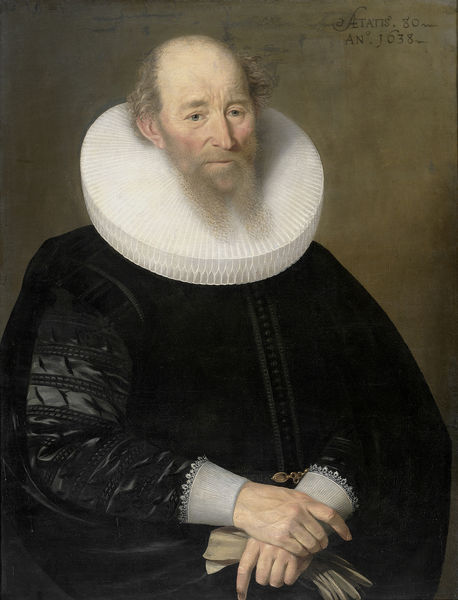
Titel: Portret van een oude man
Künstler: Samuel Hoffmann
Standort: Amsterdam
Institution: Rijksmuseum
Schlagwörter: hand, mann, finger, handschuhe, mund, nase, ohr, bart, augen, hals, halskrause, auge, dichter, krause, shakespeare